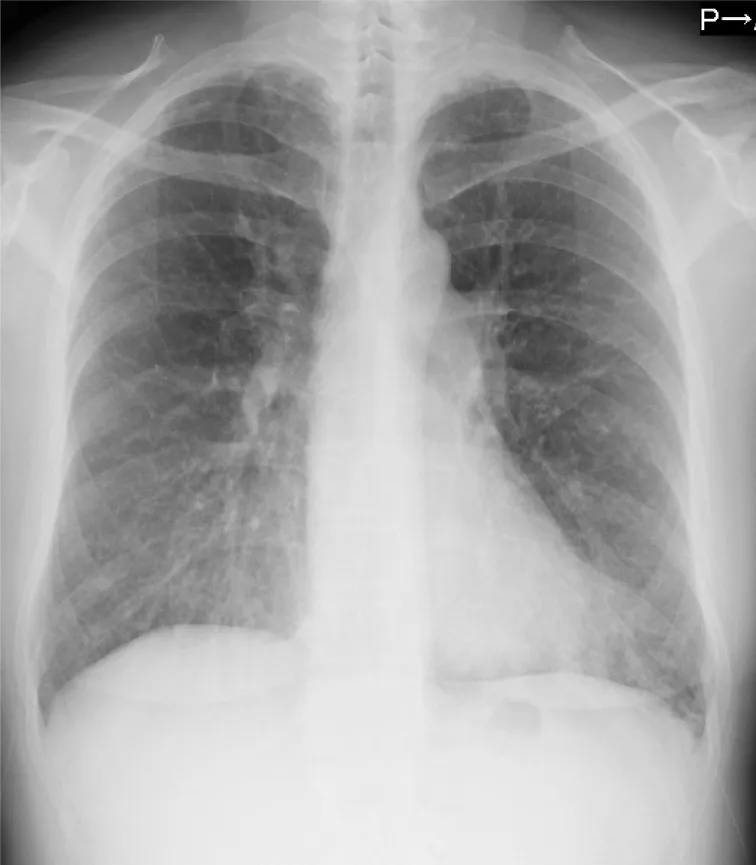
Chest X-ray showing diffuse granular shadows in both lungs.
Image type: radiology (x_ray)